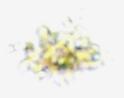
Label: Detritus